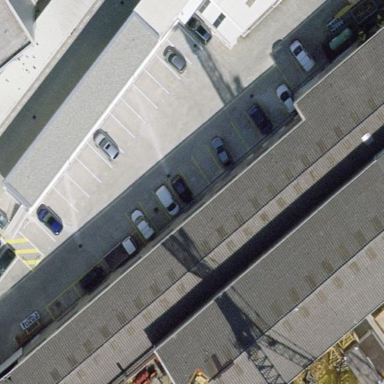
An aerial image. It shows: Driveway for service vehicles.